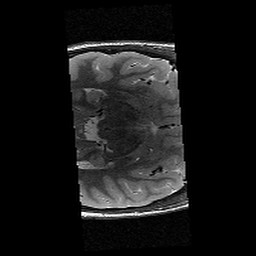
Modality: T2w
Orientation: axial
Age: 11
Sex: female
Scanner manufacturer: siemens
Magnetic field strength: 3 T
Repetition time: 9.23 s
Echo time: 0.067 s